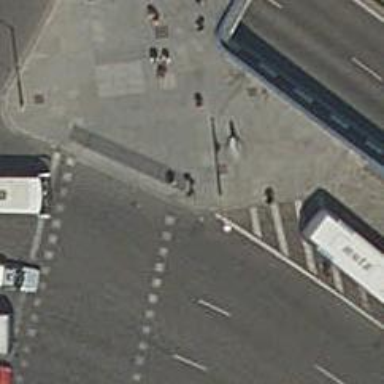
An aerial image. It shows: Kerb barrier.